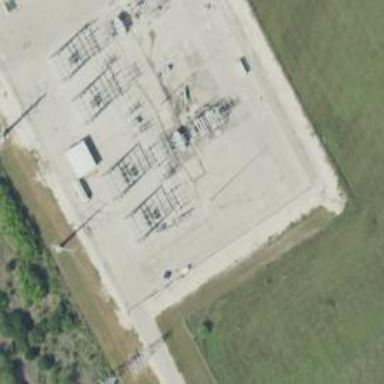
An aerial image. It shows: Switch for power supply.